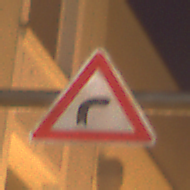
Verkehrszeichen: KurveRechts
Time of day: Night
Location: Outdoor (Urban)
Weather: Clear
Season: NotSpecified
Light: Artificial